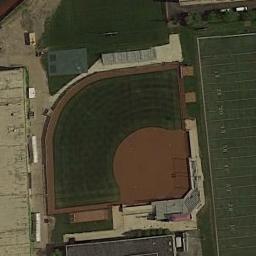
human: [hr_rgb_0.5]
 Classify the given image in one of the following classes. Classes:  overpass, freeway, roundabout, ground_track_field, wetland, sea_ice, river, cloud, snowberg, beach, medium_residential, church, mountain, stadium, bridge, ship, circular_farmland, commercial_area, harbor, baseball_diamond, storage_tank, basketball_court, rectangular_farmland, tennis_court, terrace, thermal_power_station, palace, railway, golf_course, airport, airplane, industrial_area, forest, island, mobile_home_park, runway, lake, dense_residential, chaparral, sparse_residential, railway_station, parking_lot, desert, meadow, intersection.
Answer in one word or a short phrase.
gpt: baseball_diamond